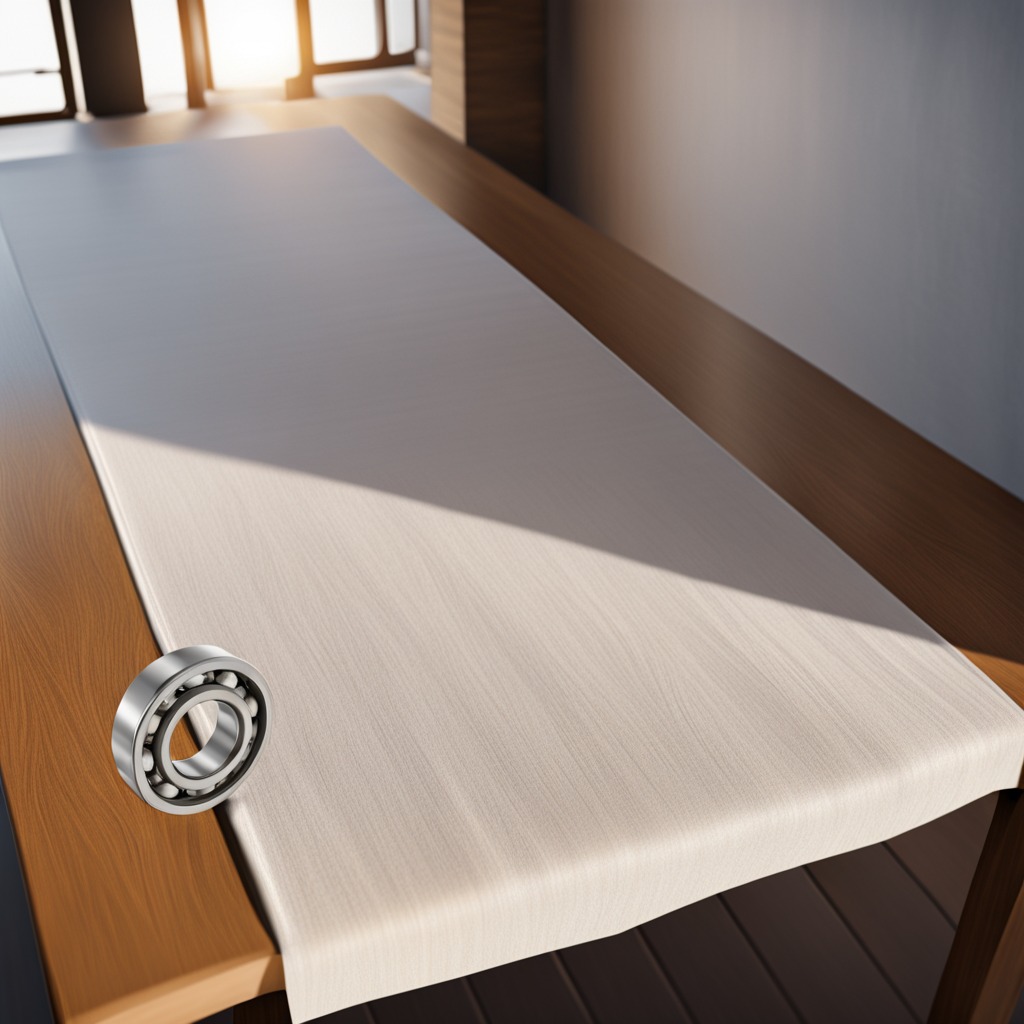
A metal ball bearing is lying on a wooden table in an outdoor workshop during daytime bright natural light soft shadows worn but beneath the cloth.